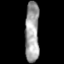
Tissue: skin
Cell type: Endothelial cells
Senescence score: 0.8615
Nuclear area (px): 842
Mean DAPI intensity: 160.071